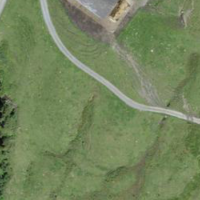
EUNIS habitat code: 23
Species observed at this site:
Pimpinella major
Galium boreale